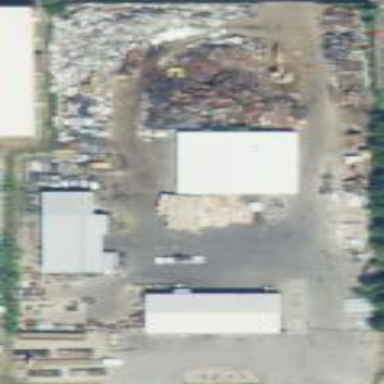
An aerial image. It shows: Recycling centre providing amenities for recycling.